Here is a 2-D grayscale rendering of raw bearing vibration samples (signal-to-image). What is the most likely bearing condition (normal, inner_race, outer_race, ball)?
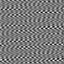
Answer: outer_race